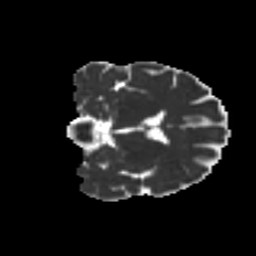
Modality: MD
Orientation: coronal
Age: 65
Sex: female
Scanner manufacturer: ge
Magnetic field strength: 3 T
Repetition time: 7.8 s
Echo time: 0.0606 s